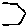
Label: hexagon